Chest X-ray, PA view. Patient: 52 years old, sex M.
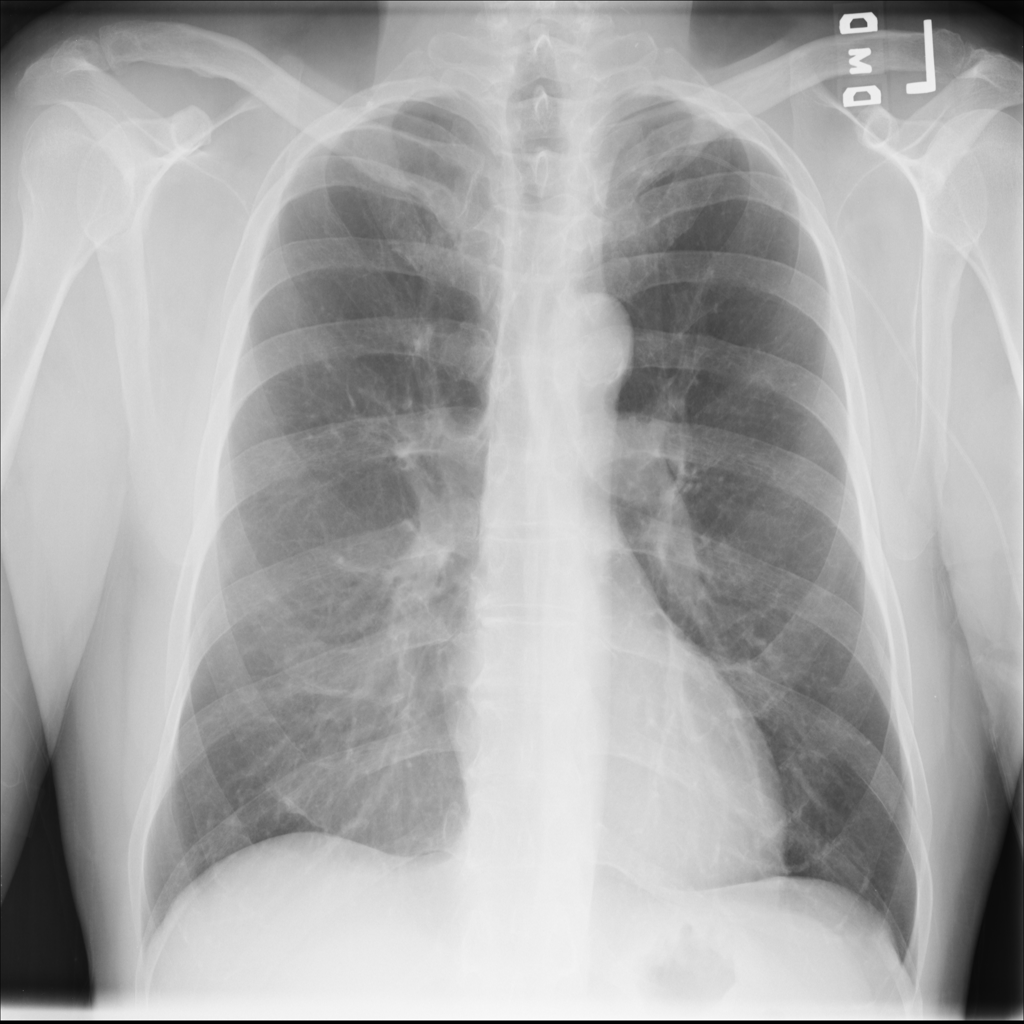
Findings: No Finding